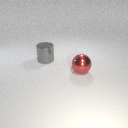
large gray metal cylinder behind large red metal sphere